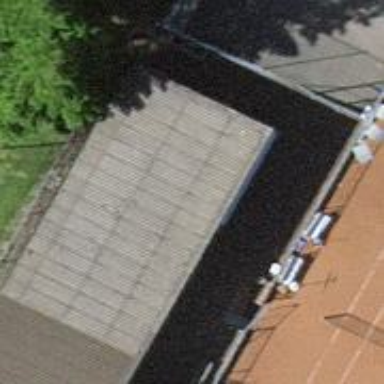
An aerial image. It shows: Tennis court.